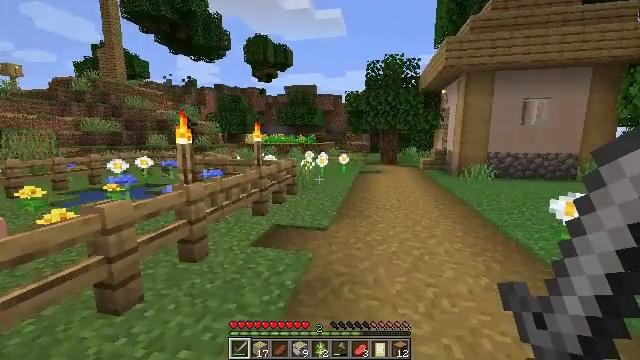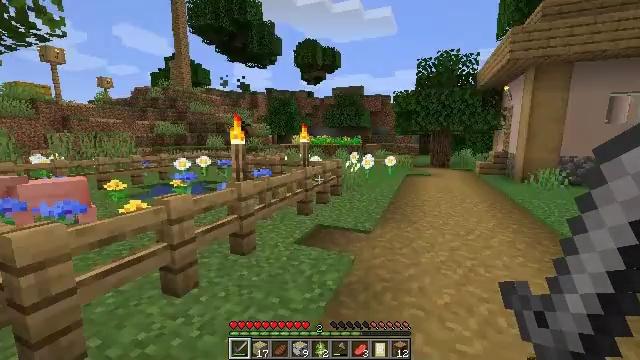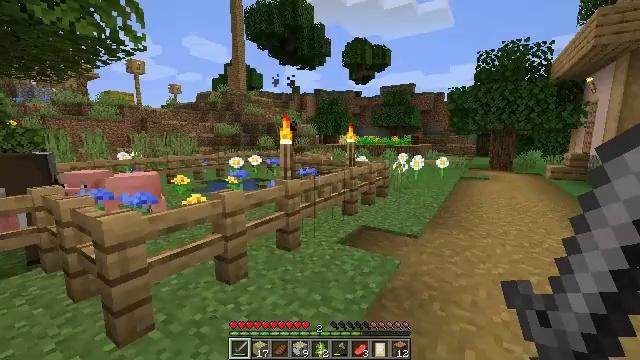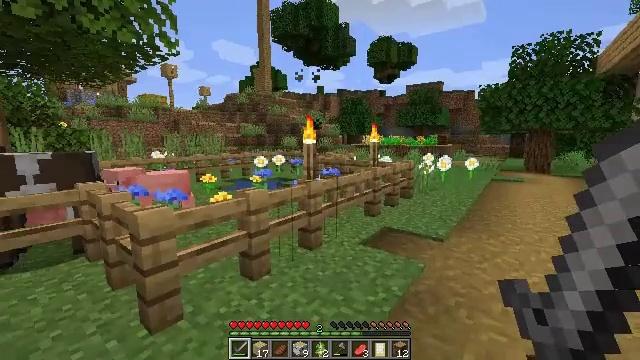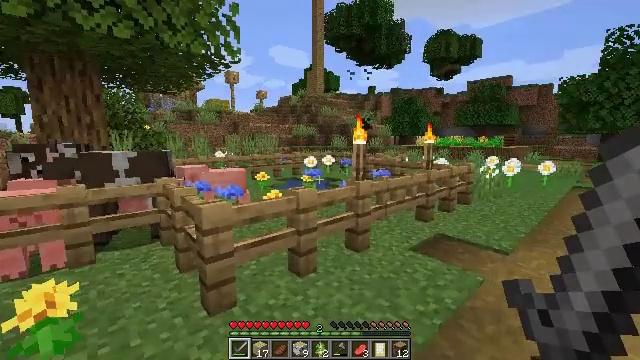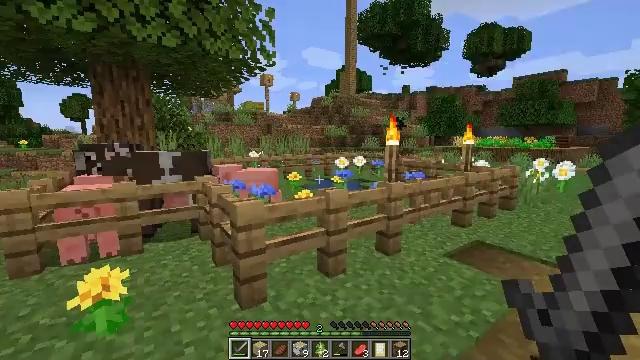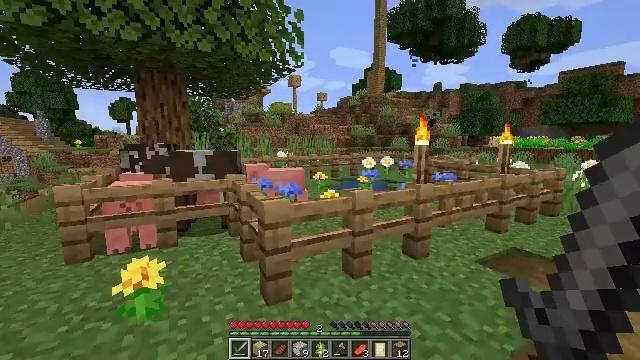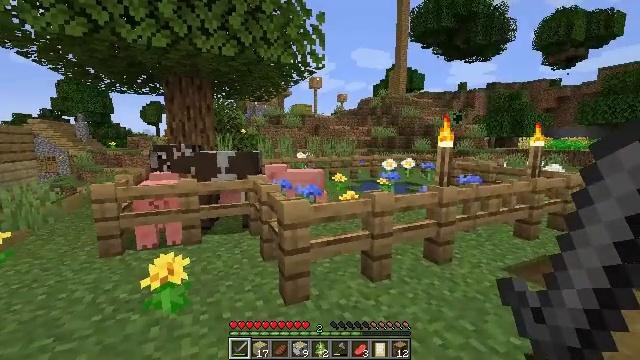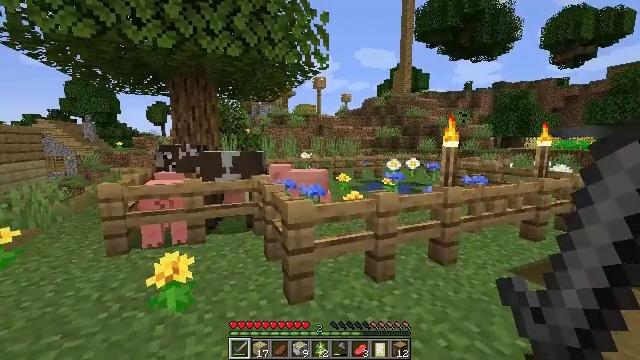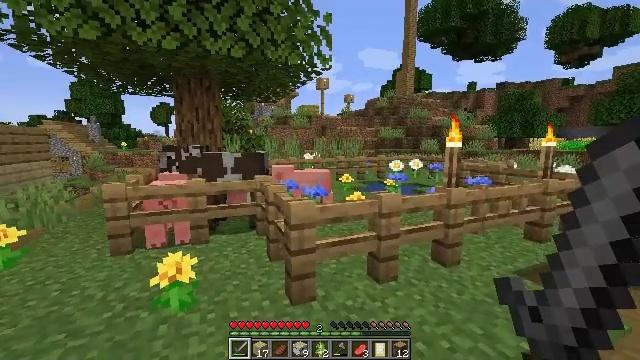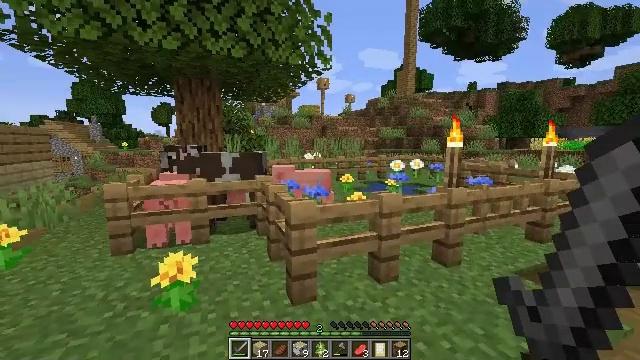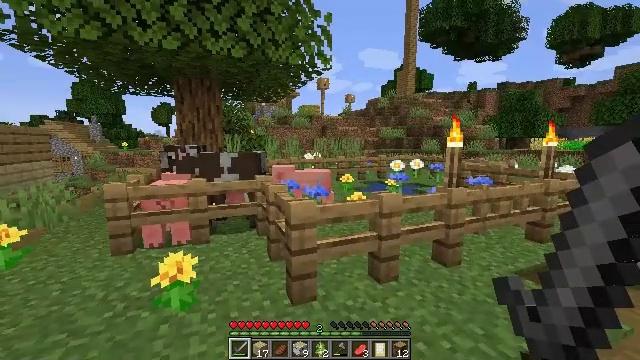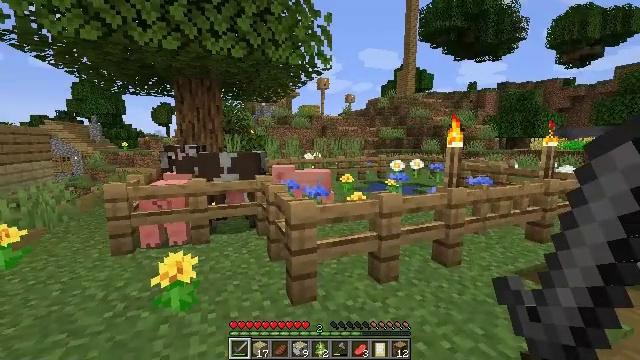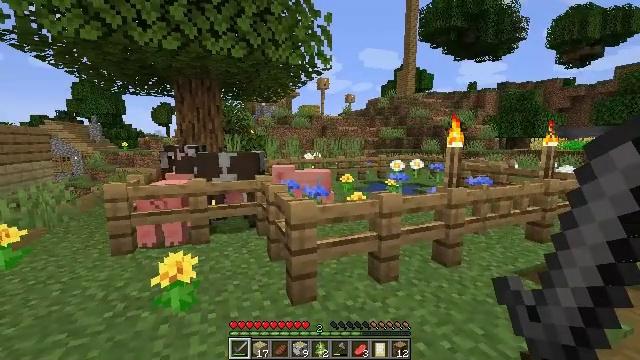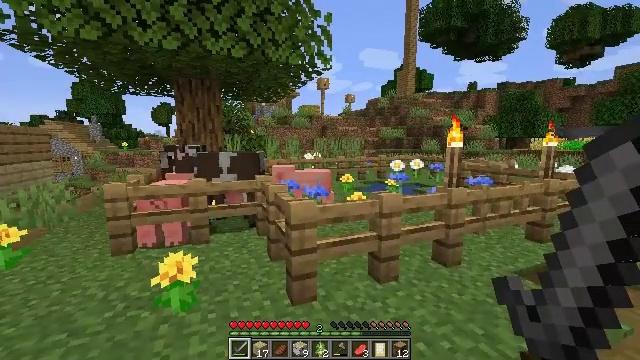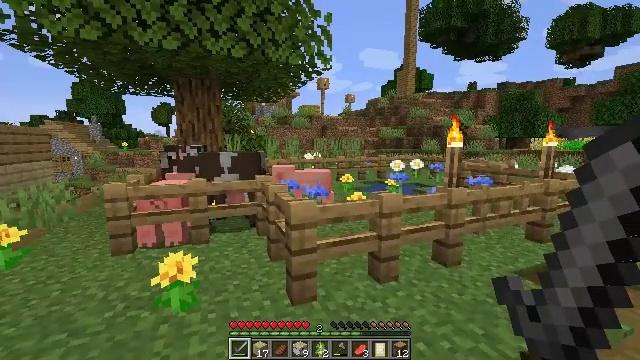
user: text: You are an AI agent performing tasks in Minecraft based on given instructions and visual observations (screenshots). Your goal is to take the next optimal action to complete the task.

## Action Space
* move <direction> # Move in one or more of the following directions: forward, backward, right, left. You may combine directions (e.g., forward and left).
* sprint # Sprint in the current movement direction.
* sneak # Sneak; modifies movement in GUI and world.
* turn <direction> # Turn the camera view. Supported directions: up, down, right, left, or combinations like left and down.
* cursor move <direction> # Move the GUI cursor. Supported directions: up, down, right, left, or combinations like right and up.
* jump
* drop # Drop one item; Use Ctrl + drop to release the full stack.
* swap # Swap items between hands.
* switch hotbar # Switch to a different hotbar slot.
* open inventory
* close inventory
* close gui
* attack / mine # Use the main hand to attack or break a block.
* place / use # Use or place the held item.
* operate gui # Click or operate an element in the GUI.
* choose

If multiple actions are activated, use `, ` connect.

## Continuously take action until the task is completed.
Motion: motion action
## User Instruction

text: Gather beetroots by breaking the plants.
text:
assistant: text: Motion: turn left
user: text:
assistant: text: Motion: turn left
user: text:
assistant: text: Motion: turn left
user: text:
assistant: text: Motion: turn left
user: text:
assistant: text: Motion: turn left
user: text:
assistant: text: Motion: turn left
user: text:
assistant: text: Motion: turn left
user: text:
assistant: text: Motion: no_op
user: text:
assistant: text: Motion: no_op
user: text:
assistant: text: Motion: no_op
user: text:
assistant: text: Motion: no_op
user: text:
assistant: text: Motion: no_op
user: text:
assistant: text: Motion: no_op
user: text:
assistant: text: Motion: no_op
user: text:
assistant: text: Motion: no_op
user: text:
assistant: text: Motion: turn left
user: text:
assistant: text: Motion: no_op
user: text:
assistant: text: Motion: turn left
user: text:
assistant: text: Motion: turn left
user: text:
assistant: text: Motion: turn left
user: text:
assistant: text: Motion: turn left
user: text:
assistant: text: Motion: no_op
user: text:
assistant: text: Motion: no_op
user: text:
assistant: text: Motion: no_op
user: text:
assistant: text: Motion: no_op
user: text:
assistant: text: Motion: no_op
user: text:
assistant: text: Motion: no_op
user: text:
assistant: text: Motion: no_op
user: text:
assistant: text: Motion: no_op
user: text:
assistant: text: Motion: no_op